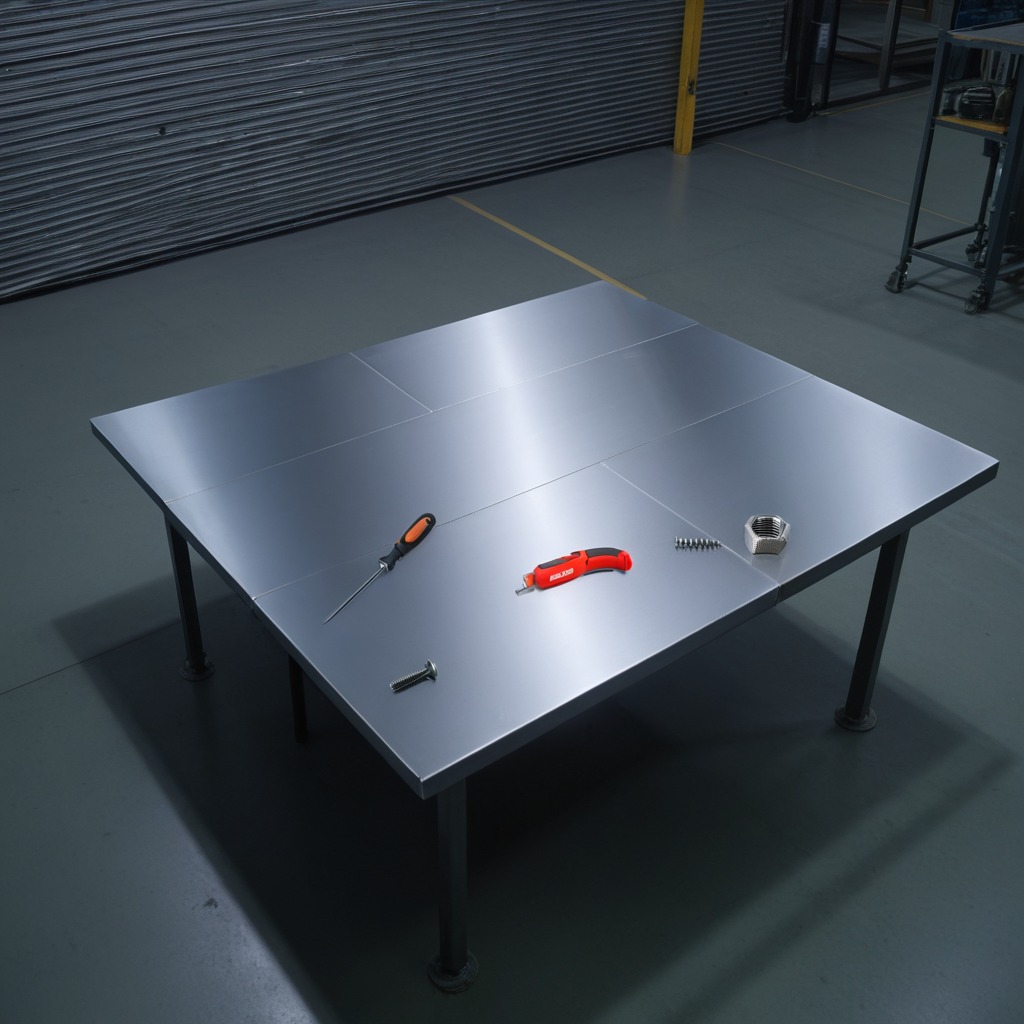
A utility knife, a metal machine screw, a coiled metal spring, a screwdriver, and a metal nut are lying on a clean empty table in a basement in the evening.